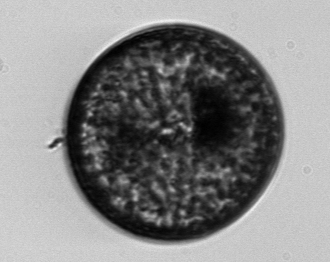
Label: Coscinodiscus